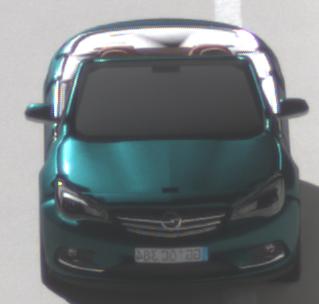
Make: Opel
Model: Cascada 1.4 Turbo
Detailed model: Cascada
Model produced from: 2013/03
Model produced until: 2015/01
Doors: 2
Color: blue
Road condition: dry road
Daytime: morning or afternoon
Contrast: high contrast